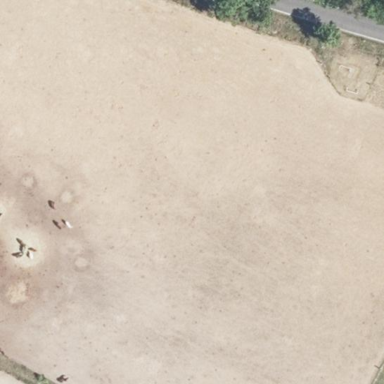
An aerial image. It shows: Paddock surrounded by fence for animal keeping.